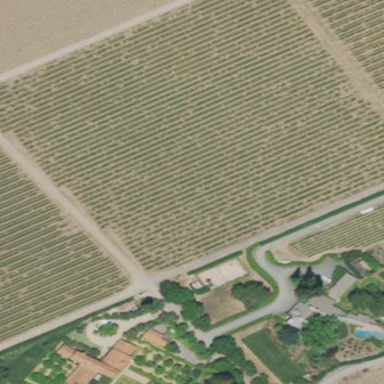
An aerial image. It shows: Vineyard where grapes are grown.